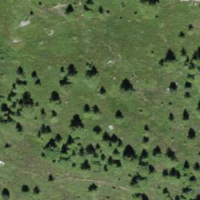
EUNIS habitat code: 26
Species observed at this site:
Vaccinium uliginosum